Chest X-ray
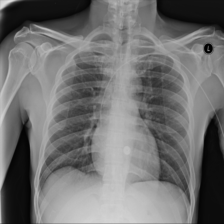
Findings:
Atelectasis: negative
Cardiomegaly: negative
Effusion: negative
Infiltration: negative
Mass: negative
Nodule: negative
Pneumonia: negative
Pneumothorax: negative
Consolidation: negative
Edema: negative
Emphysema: negative
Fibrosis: negative
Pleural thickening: negative
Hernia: negative